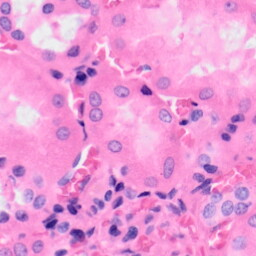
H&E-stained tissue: Kidney